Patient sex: M
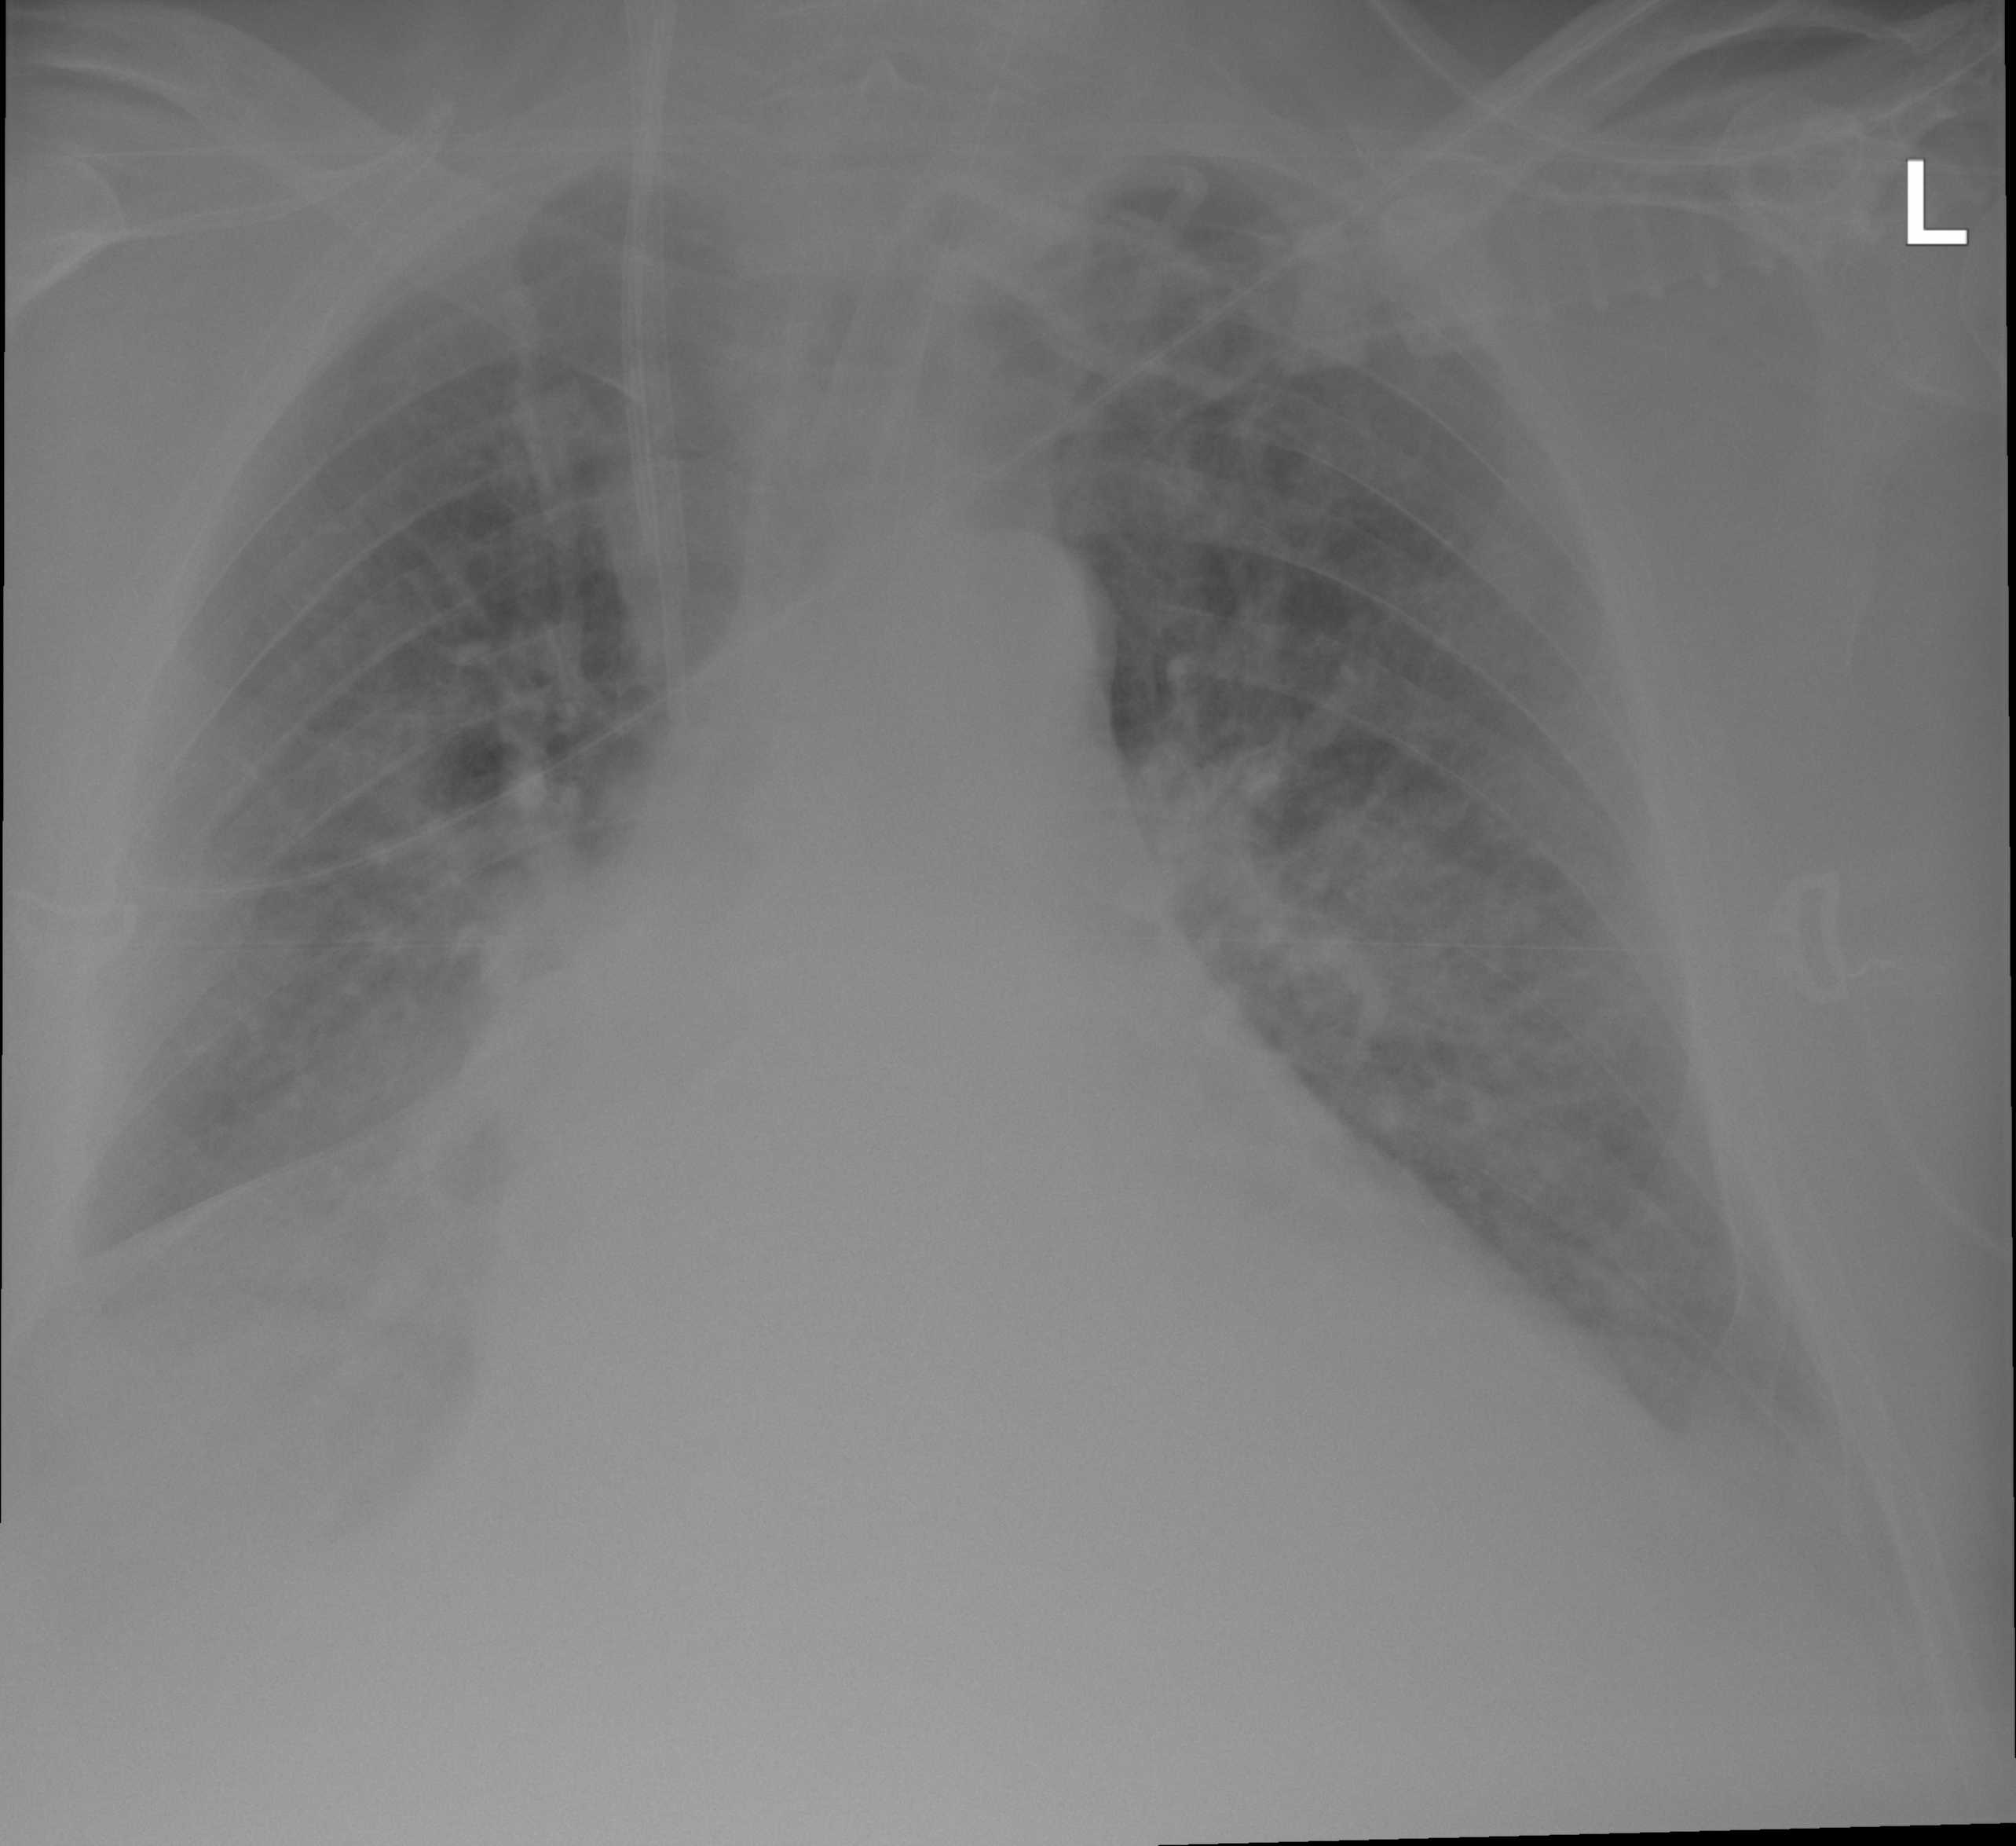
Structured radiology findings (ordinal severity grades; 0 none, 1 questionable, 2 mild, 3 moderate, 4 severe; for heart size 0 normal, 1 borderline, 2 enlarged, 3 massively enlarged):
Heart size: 2
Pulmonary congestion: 1
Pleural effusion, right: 3
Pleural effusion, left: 2
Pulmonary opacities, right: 3
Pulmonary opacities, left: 3
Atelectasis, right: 3
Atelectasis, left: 2